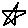
Label: star